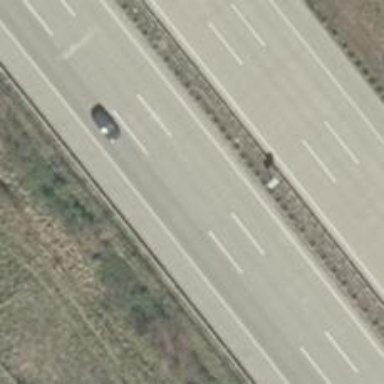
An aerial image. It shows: Motorway with concrete surface.